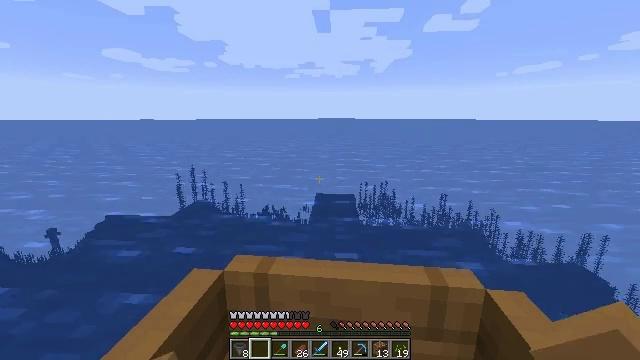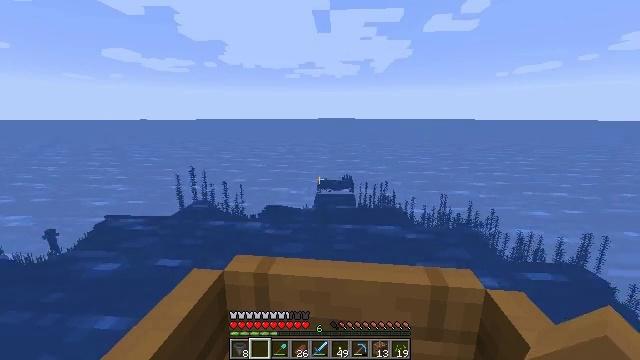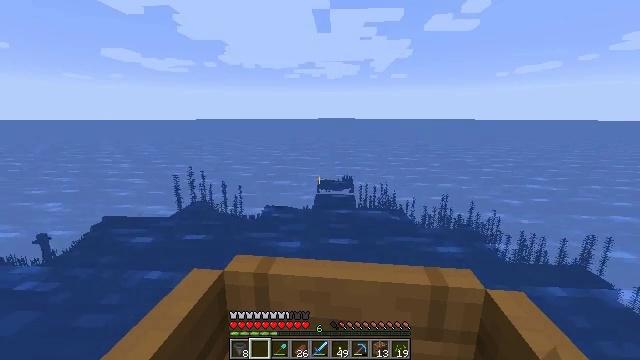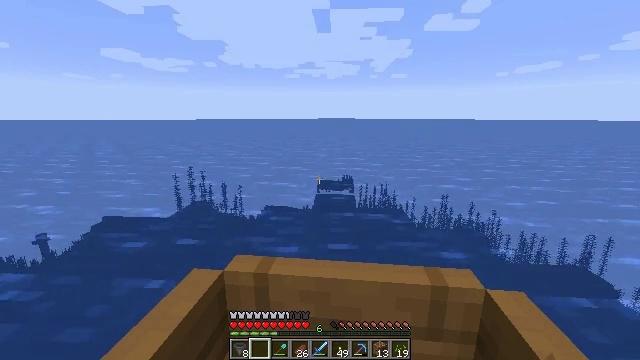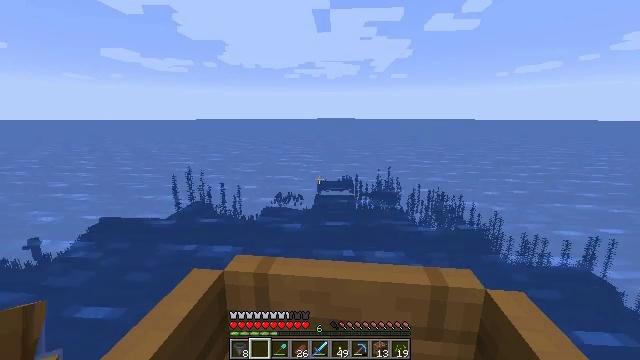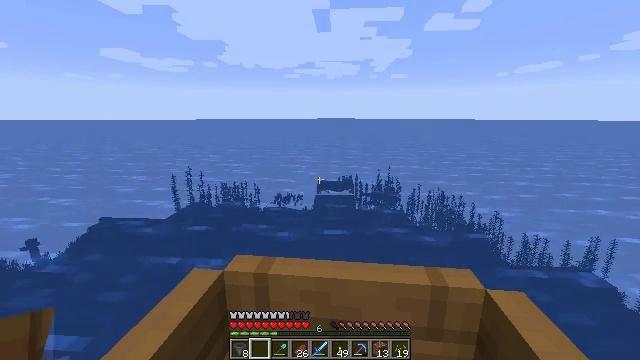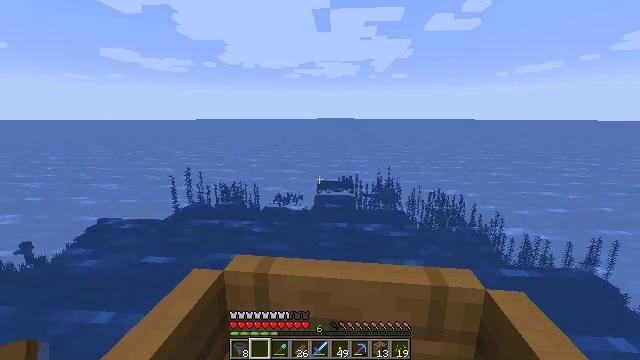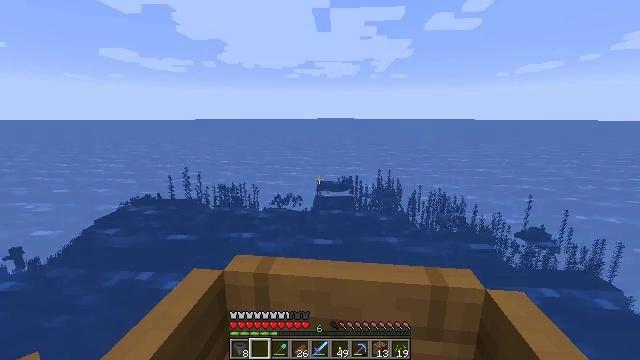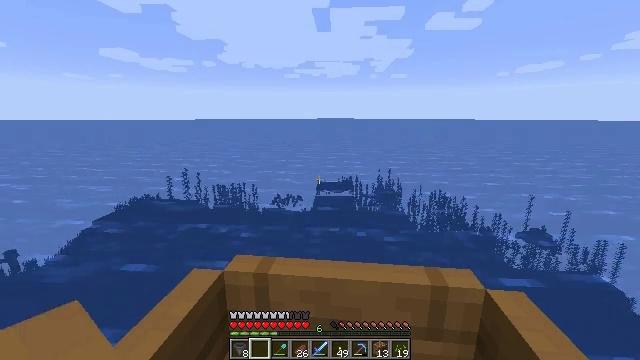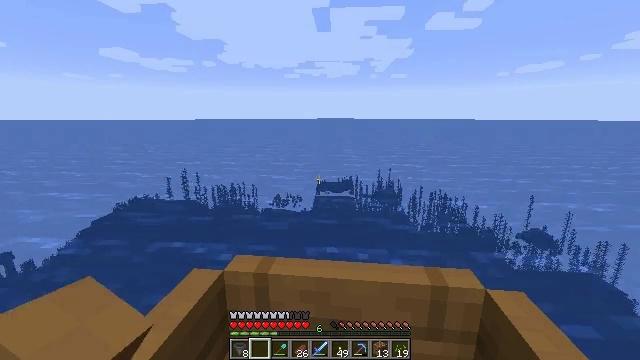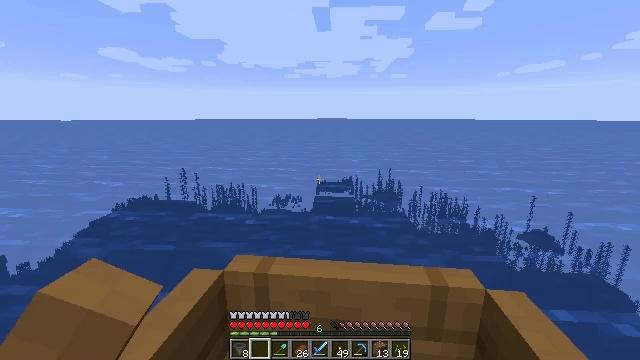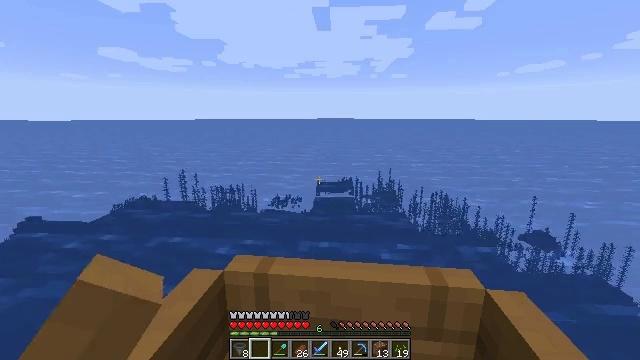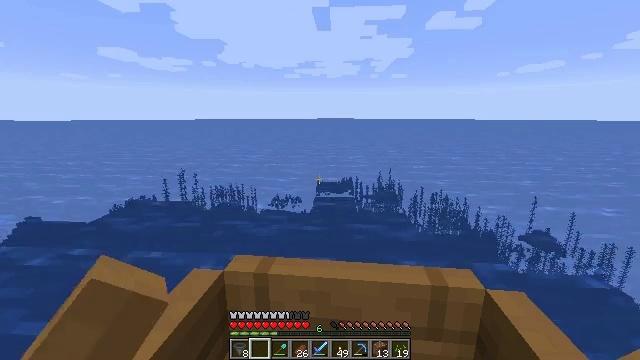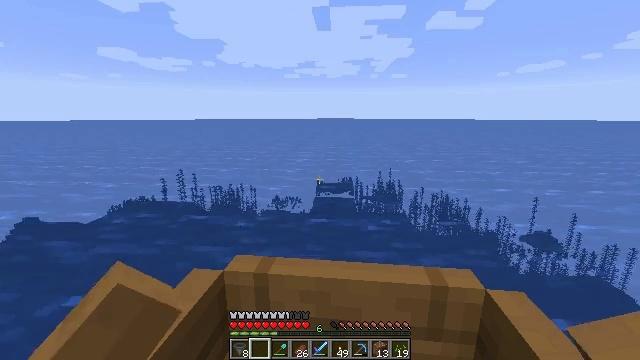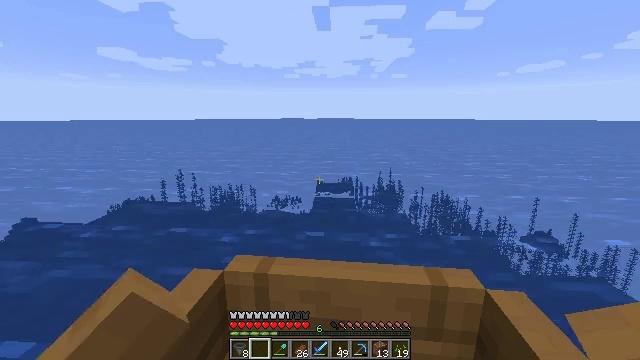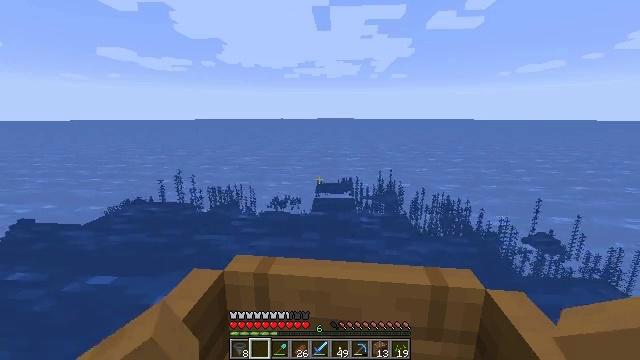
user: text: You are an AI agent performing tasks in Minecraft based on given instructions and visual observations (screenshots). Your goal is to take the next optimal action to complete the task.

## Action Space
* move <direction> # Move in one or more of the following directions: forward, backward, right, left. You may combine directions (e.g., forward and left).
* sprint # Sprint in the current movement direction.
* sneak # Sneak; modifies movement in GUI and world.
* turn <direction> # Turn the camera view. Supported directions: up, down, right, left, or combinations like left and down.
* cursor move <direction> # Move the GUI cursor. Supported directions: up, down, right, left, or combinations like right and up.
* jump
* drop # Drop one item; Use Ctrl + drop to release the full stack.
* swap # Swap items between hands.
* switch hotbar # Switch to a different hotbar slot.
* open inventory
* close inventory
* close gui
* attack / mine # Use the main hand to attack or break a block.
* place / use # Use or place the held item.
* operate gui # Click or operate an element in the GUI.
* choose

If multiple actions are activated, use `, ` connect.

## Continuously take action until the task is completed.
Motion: motion action
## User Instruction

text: Get cactus from the sandy areas.
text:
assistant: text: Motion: move forward
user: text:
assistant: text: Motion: move forward
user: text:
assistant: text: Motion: move forward
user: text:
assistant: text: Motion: move forward
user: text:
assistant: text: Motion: move forward
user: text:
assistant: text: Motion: move forward
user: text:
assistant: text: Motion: move forward
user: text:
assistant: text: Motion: move forward
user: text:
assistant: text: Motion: move forward
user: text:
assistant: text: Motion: move forward
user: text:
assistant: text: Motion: move forward
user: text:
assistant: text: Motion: move forward
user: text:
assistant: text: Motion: move forward
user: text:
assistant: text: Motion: move forward
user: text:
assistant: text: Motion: move forward
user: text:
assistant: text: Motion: move forward
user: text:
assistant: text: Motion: move forward
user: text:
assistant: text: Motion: move forward
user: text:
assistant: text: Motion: move forward
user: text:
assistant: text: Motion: move forward
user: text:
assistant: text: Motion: move forward
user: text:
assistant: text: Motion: move forward
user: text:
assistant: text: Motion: move forward
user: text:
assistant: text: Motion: move forward
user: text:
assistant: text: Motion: move forward
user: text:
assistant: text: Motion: move forward
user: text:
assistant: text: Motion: move forward
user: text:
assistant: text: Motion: move forward
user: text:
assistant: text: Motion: move forward
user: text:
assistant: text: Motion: move forward